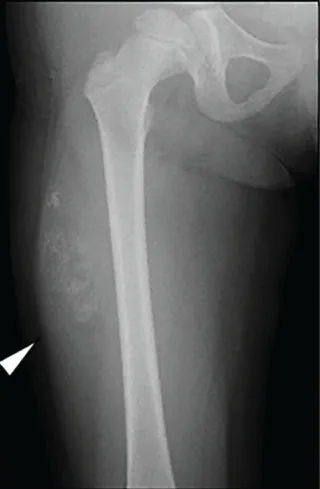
Radiological findings. Plain radiograph (A) showed ossification on the anterolateral thigh (arrow) of the patient, a 4-year-old girl.
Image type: radiology (x_ray)